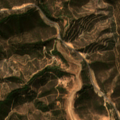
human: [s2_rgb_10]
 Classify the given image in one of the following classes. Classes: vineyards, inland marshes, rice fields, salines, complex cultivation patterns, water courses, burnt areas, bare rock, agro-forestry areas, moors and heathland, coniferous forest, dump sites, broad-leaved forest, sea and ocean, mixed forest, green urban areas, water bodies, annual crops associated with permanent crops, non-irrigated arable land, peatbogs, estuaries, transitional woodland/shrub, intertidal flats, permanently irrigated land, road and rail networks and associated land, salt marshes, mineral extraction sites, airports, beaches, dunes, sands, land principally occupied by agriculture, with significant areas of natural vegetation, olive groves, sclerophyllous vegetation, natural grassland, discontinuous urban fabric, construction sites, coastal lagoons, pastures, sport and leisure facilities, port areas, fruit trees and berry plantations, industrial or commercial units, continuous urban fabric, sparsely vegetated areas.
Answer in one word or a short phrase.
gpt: broad-leaved forest, sclerophyllous vegetation, transitional woodland/shrub, water bodies